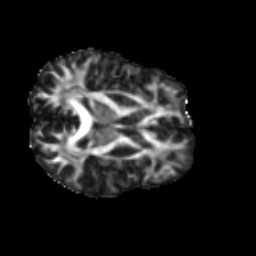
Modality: FA
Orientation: axial
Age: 49
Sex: female
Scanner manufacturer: ge
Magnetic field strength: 3 T
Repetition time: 7.8 s
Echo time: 0.0606 s